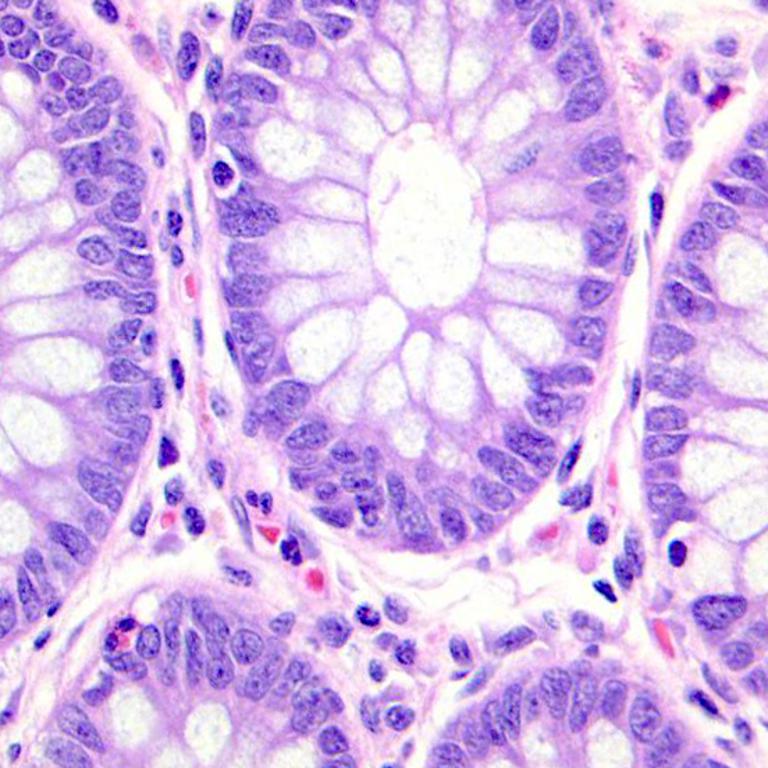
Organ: colon
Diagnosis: benign